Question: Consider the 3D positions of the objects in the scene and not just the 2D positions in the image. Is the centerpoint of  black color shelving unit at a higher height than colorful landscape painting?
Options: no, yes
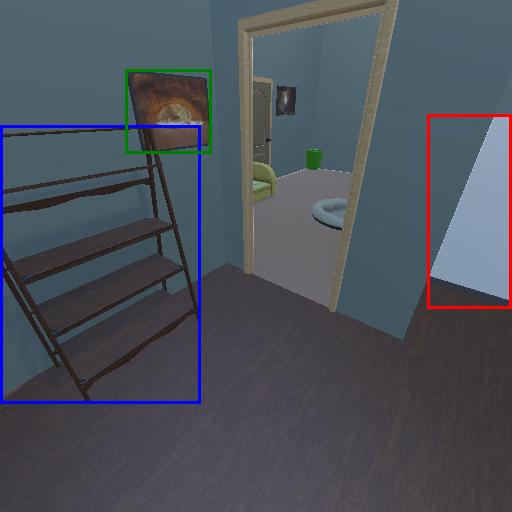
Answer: no